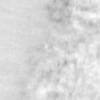
Label: no_change